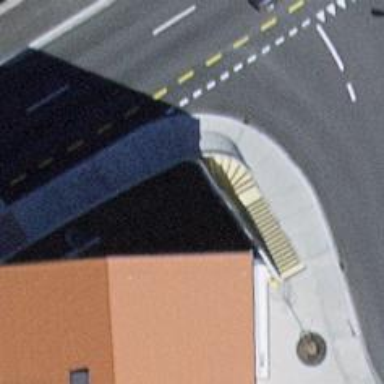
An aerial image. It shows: Footway tunnel.